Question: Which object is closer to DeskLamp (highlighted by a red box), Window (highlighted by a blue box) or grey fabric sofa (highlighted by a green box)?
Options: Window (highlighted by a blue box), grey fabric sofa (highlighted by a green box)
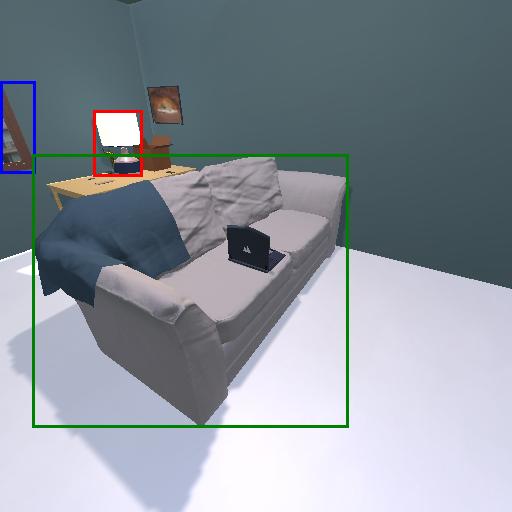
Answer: Window (highlighted by a blue box)